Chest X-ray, PA view. Patient: 47 years old, sex F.
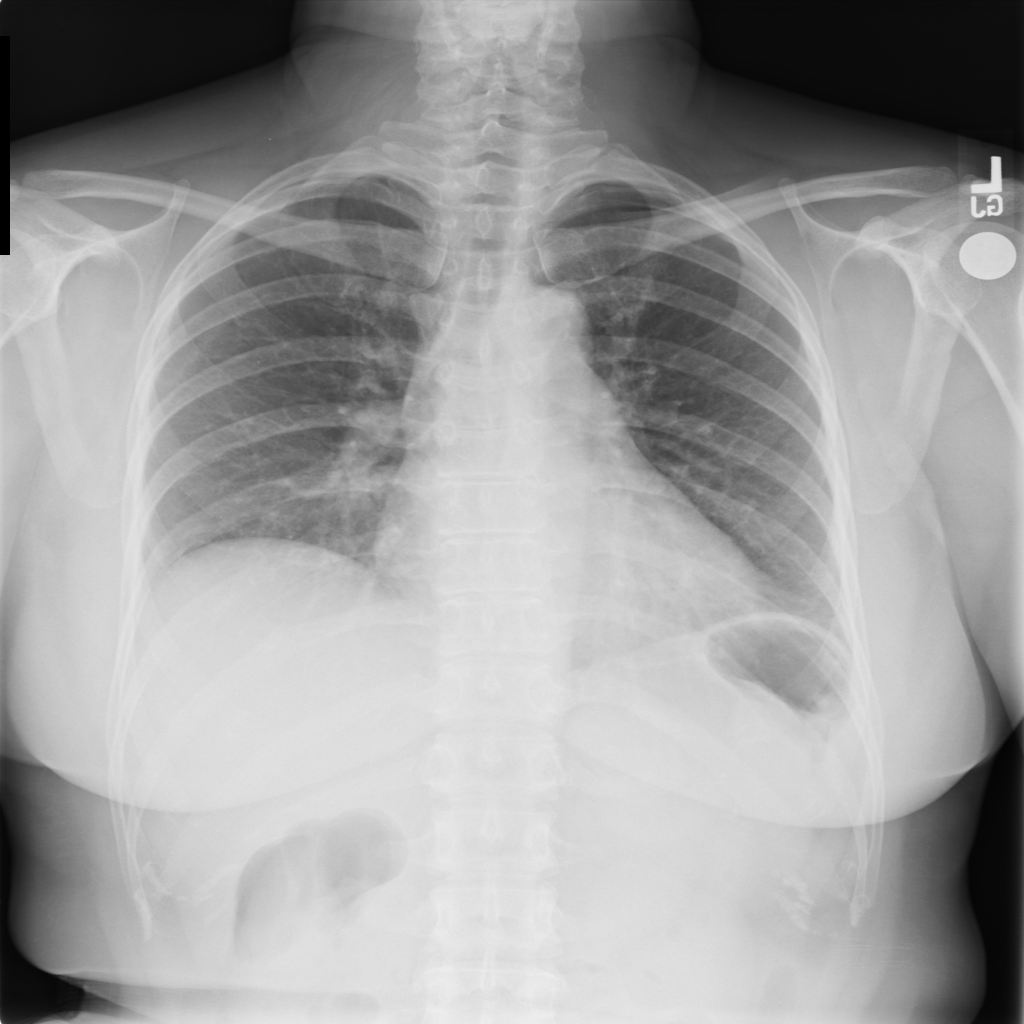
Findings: No Finding